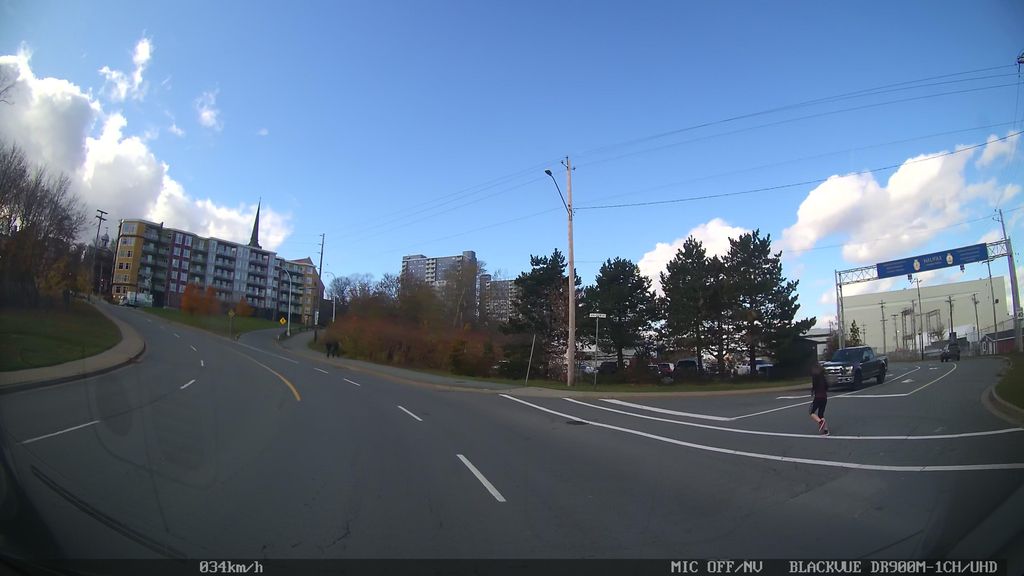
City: halifax